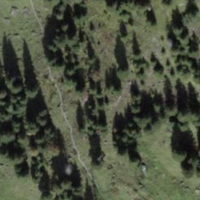
EUNIS habitat code: 23
Species observed at this site:
Saxifraga paniculata